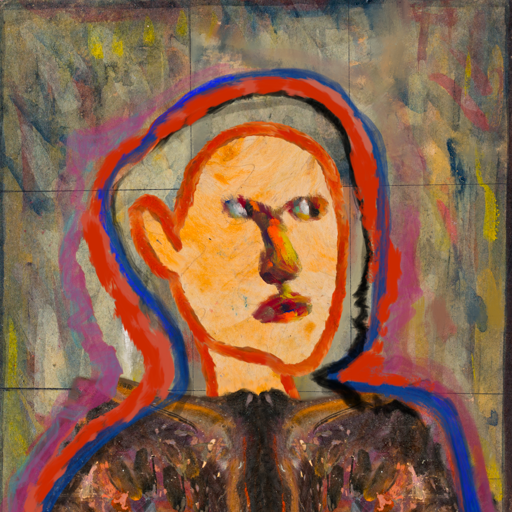
Background: GypsyMother, Head And Neck Side: Experience, Face Side: An_Impression, Bust: Gypsy_Queen, Hair Side: Experience, Head Accessory: Blank, Second Necklace: Blank, Necklace: Blank, Baby: Blank